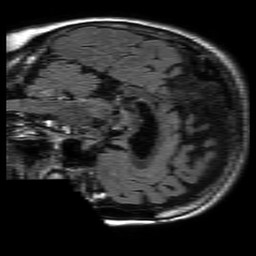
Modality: FLAIR
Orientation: sagittal
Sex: female
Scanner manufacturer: philips
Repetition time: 11 s
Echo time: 0.125 s